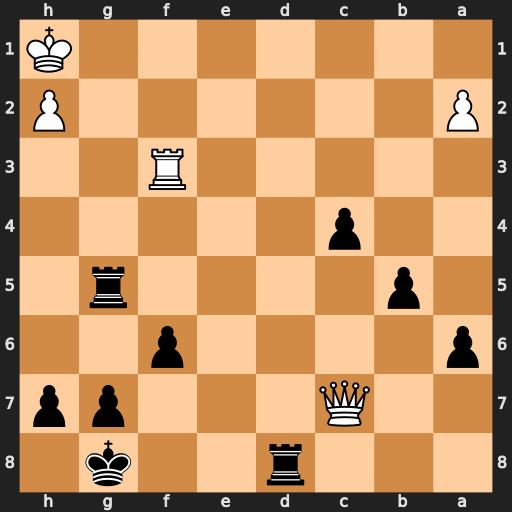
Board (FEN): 3r2k1/2Q3pp/p4p2/1p4r1/2p5/5R2/P6P/7K
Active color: b
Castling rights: -
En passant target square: -
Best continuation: Rd1+ Rf1 Rxf1#